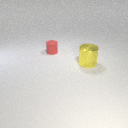
small red rubber cylinder to the left of large yellow metal cylinder